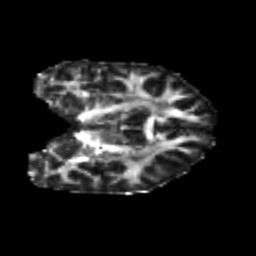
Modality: FA
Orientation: coronal
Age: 24
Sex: female
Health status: healthy
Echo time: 0.074 s